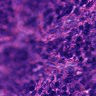
Metastatic tissue present: no